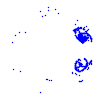
Particle: proton